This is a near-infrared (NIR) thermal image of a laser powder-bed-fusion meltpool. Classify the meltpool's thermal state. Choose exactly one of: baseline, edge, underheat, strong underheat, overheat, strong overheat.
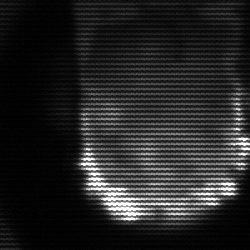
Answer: baseline